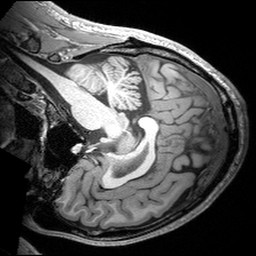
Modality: T1w
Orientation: sagittal
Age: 27
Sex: male
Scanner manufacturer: siemens
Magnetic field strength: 3 T
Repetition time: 2.53 s
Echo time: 0.00299 s